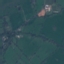
Land use / land cover: Pasture